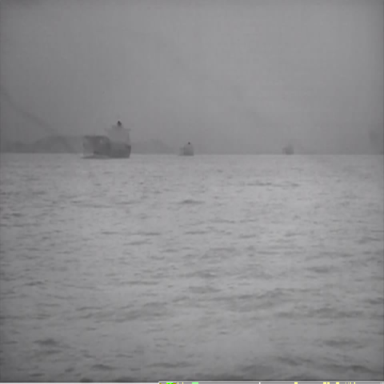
There are three liners in the infrared image.